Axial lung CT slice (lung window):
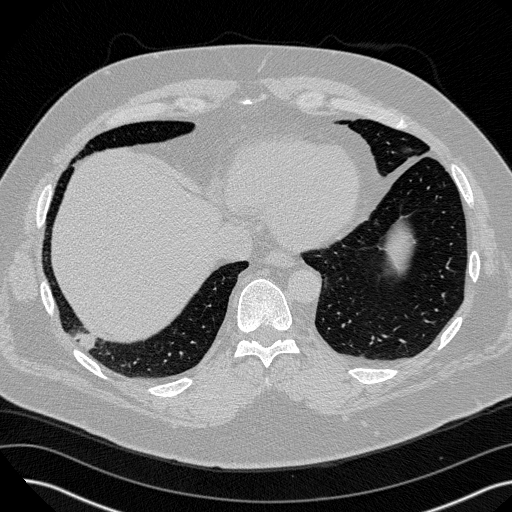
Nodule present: no